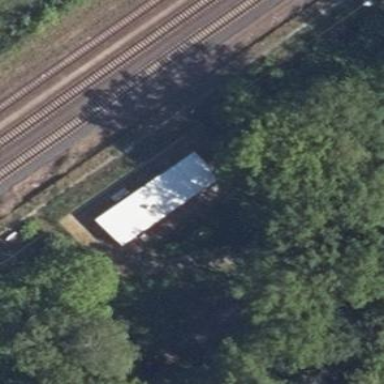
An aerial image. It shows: Service building.